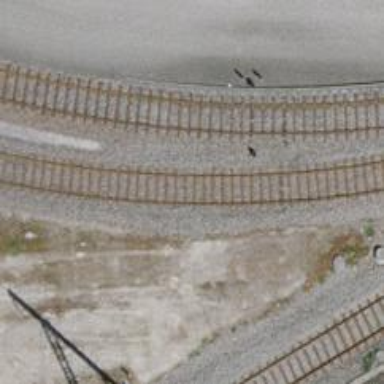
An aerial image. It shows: Single railway spur track.